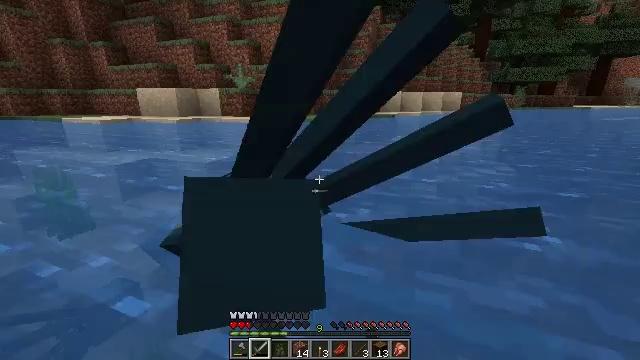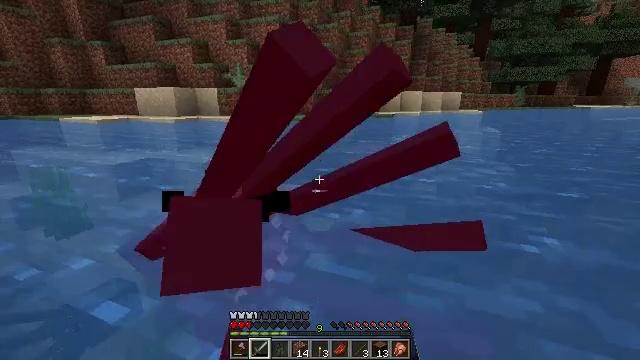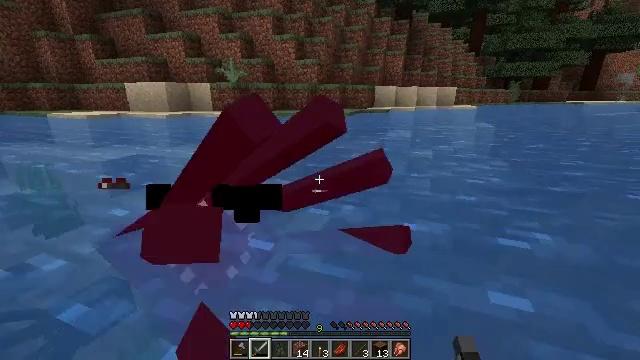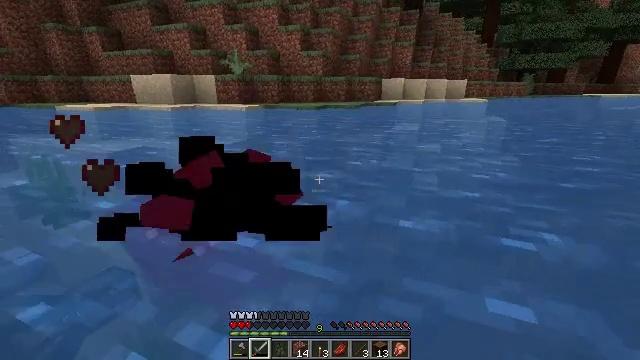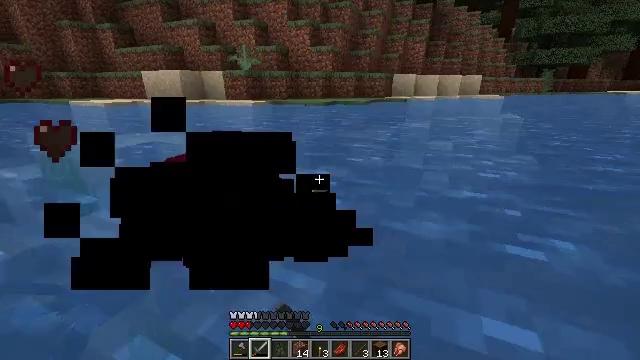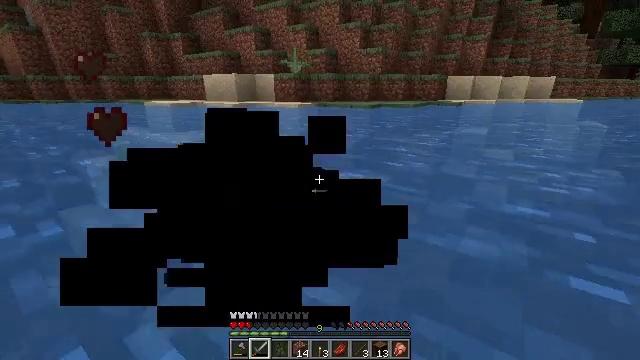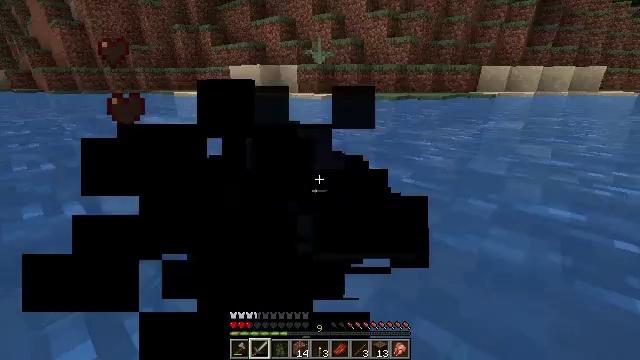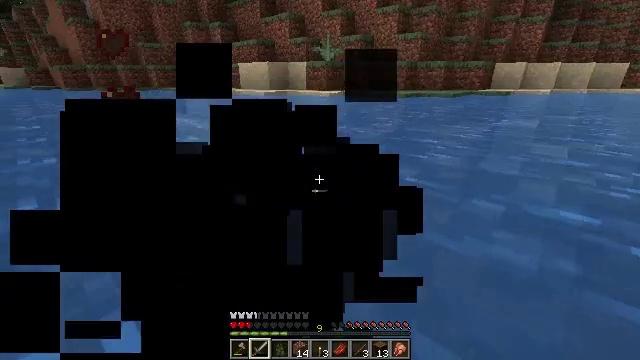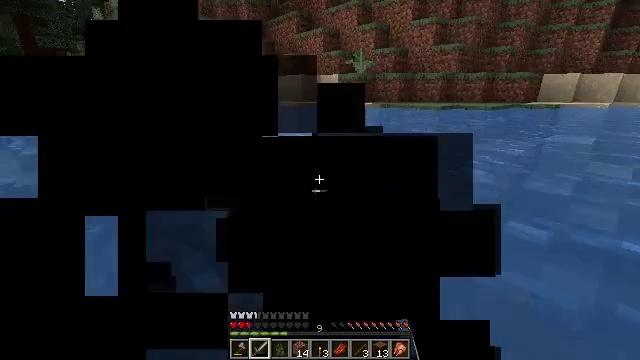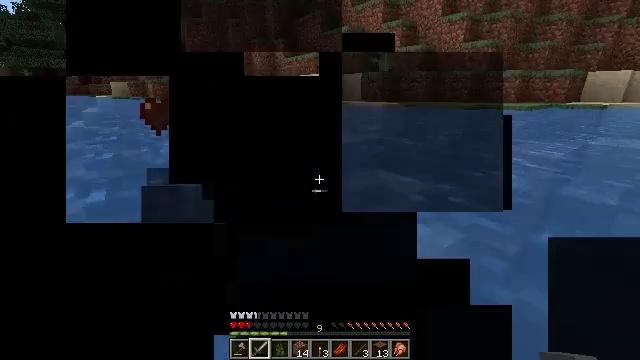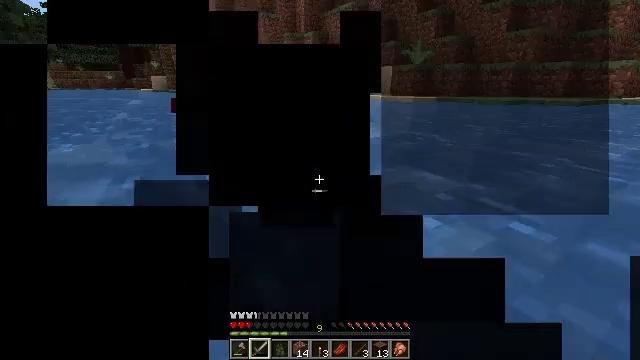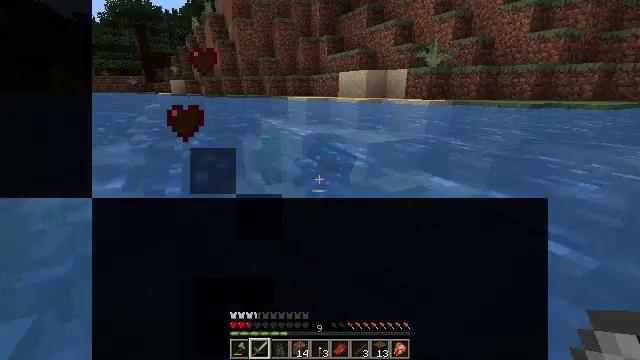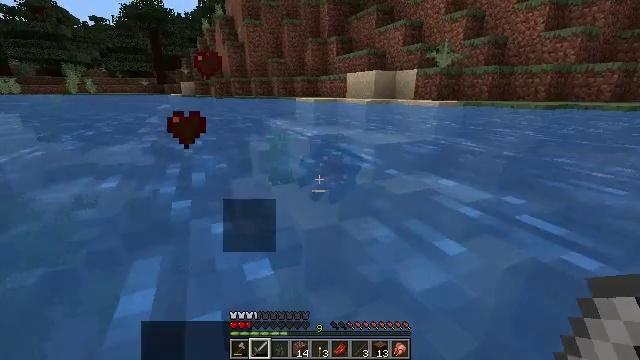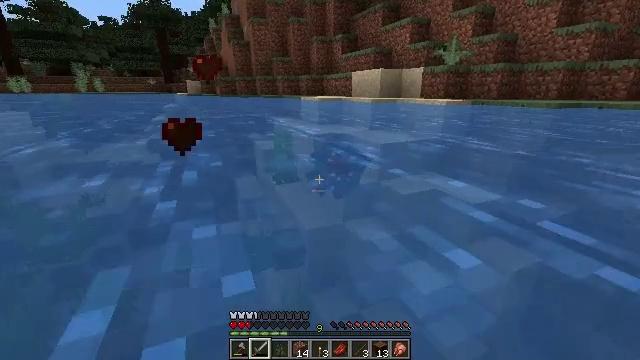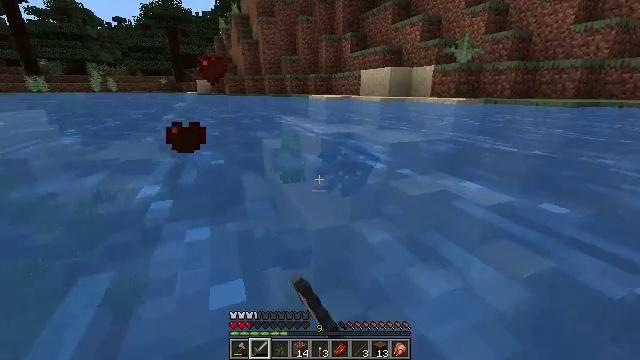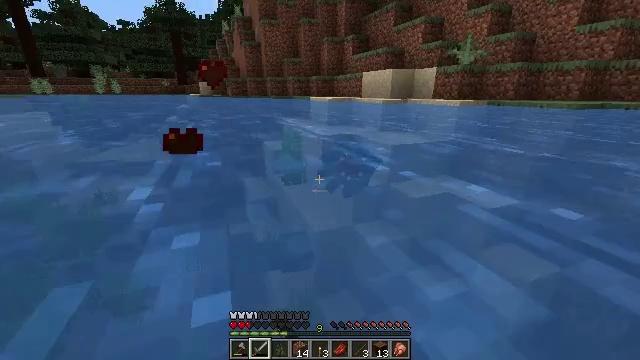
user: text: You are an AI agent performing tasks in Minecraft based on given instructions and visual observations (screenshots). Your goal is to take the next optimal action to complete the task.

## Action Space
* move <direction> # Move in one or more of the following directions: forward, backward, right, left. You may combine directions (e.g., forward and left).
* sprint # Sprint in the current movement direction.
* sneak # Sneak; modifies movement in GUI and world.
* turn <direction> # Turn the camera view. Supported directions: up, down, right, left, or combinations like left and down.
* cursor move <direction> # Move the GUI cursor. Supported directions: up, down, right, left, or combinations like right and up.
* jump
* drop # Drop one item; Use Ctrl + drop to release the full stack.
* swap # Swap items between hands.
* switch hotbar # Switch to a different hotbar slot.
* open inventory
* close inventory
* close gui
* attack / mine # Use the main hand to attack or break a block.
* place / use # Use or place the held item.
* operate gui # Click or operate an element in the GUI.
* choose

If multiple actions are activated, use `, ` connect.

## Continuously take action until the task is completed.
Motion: motion action
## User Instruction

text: Kill mobs.
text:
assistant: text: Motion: move forward and move right, attack / mine
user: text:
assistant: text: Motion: move forward and move right
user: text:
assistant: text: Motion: move forward and move right, turn left and down, attack / mine
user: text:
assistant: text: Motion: move forward and move right, turn left, attack / mine
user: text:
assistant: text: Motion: move forward and move right, turn left, attack / mine
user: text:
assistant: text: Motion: move forward and move right, turn left and down, attack / mine
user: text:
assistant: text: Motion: move forward, turn left, attack / mine
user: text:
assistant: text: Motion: move forward, turn left and up, attack / mine
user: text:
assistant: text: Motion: move forward, turn left, attack / mine
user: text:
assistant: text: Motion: move forward, turn left and down, attack / mine
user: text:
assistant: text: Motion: move forward, turn left, attack / mine
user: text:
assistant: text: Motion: move forward, turn left
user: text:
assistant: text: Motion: move forward, turn left, attack / mine
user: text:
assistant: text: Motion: move forward, turn left, attack / mine
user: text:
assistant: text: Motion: move forward
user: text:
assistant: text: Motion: move forward and move right, turn right
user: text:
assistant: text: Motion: move forward and move right
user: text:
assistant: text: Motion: move forward and move right
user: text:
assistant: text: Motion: move forward
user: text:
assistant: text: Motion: move forward
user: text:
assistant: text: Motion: move forward
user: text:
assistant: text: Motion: move forward
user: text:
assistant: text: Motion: move forward
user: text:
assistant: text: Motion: move forward
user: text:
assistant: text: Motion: move forward
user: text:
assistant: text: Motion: move forward
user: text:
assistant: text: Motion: move forward
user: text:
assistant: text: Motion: move forward, turn right
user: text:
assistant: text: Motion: move forward, turn right
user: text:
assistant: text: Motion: move forward